Question: When I want to open up File Table content through SQL Server Management Studio I right click on the database and try to click on .
But it's not enabled as you see on the image.
What's wrong with this? Any suggestion to enable this?

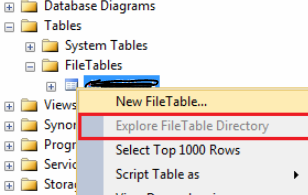
Answer: You need to give the filestream(NON_TRANSACTED_ACCESS) the FULL access which can be done through SSMS interface or executing a query:
Right click on your database and select properties, in the just opened dialog select 'Options' then in the FileStream section, give it a directory name and for the 'NON_TRANSACTED ACCESS' select 'Full' just like following <URL>
Using Query:
'''
ALTER DATABASE MyDB
SET FILESTREAM(NON_TRANSACTED_ACCESS=FULL, DIRECTORY_NAME='MyDBFileStream')
'''
If the query execution took longer than it is expected, try to stop applications which are using the database, in my case it was because of IIS, I just stoped the IIS Service.
If you encounter an error like following:
'''
FILESTREAM DIRECTORY_NAME 'MyDBFileStream' attempting to be set on database 'MyDB' is not unique in this SQL Server instance. Provide a unique value for the database option FILESTREAM DIRECTORY_NAME to enable non-transacted access.
Msg 5069, Level 16, State 1, Line 1
ALTER DATABASE statement failed.
'''
It's because you have another database with the same directory name, try to change one of them or just simply change the associated filestream directory name of the current database to something else.